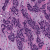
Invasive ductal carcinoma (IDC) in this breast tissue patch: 1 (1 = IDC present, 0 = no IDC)